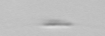
Label: Cylindrotheca_morphotype1